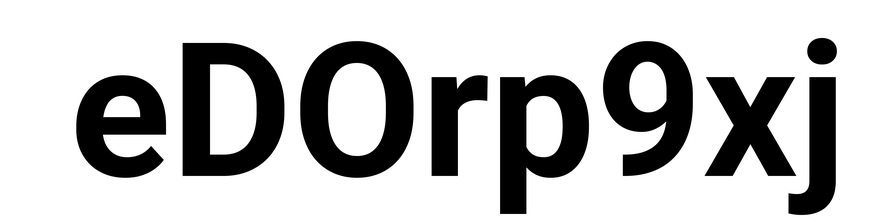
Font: Roboto_Bold